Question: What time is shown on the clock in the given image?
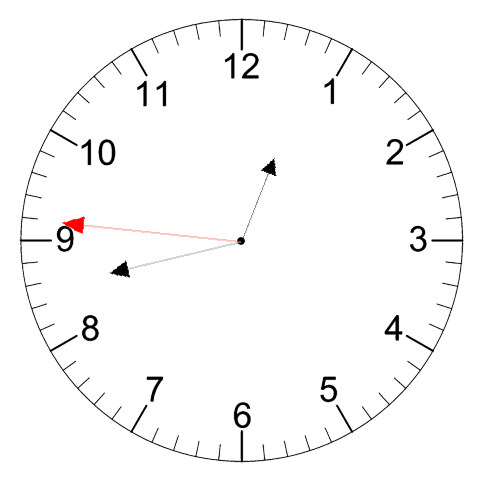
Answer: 12:42:46